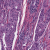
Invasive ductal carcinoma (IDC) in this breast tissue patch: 1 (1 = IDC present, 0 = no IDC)